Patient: sex F, age 56
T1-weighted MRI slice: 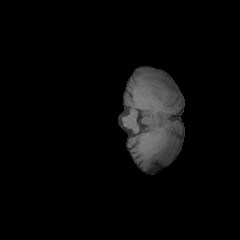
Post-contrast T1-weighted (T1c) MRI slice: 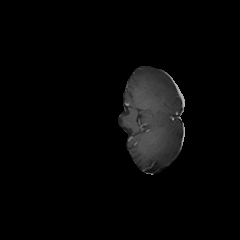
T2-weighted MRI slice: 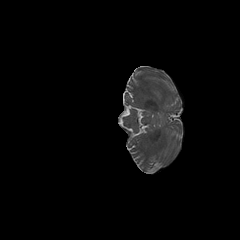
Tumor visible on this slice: no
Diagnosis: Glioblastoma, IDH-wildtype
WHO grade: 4